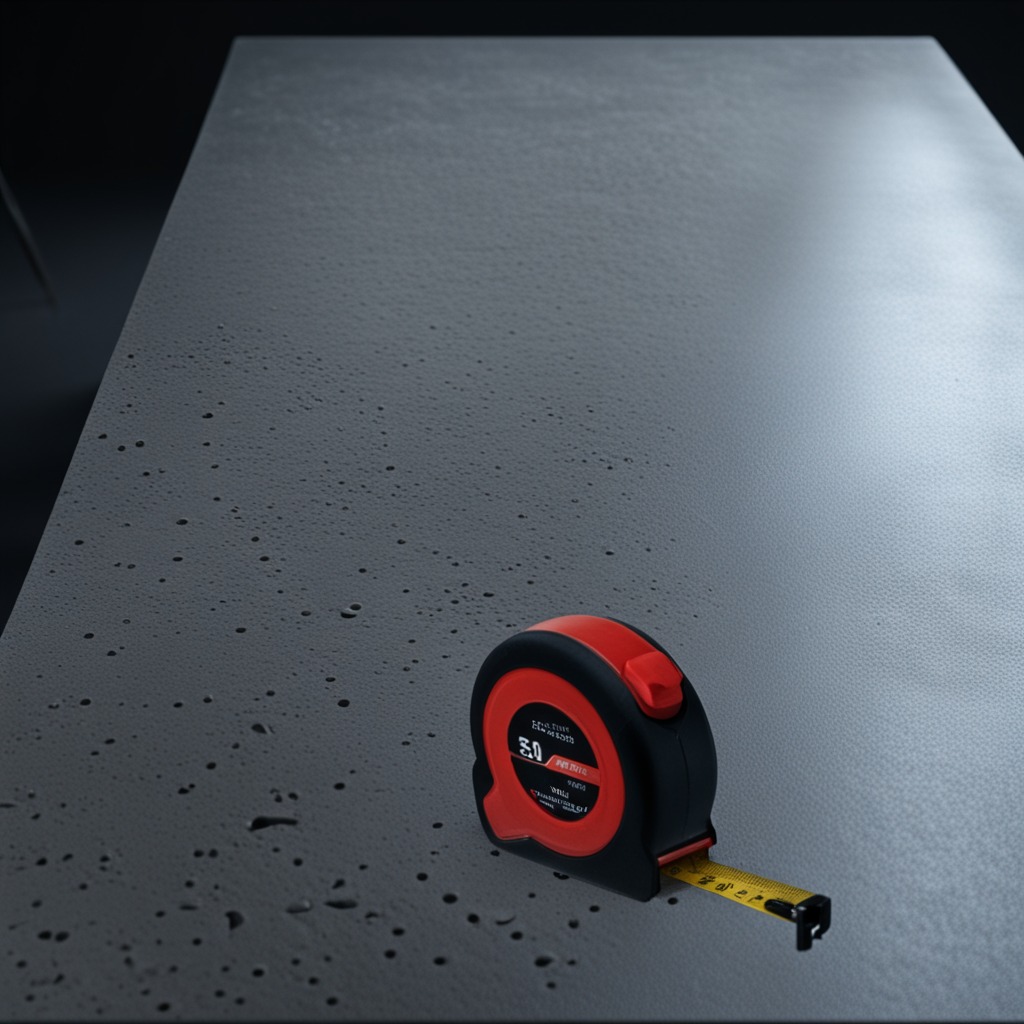
A measuring tape is lying on the clean granite table inside a workshop at night.